Interaction volume radius: 10 \u00c5
Interaction volume height: 15 \u00c5
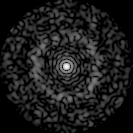
Disorder parameter: 0.8415